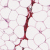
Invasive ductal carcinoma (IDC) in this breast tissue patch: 0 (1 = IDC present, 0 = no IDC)